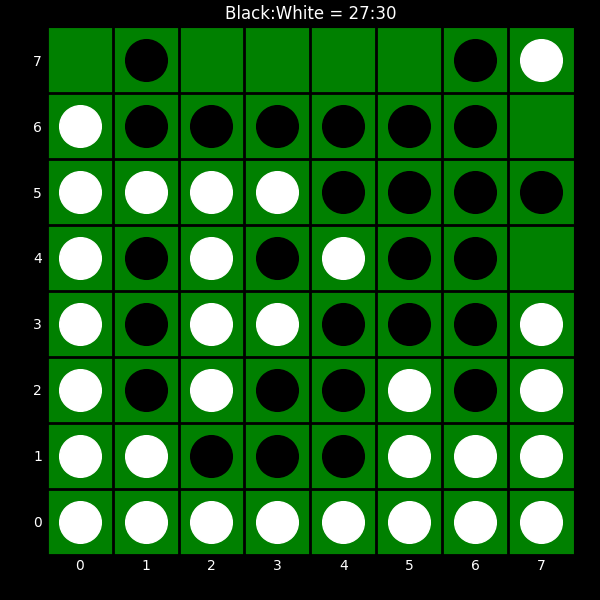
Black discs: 27
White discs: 30